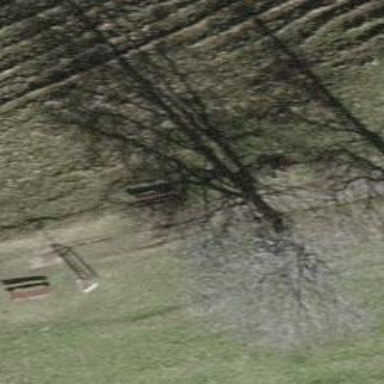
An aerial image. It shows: Bench for seating.